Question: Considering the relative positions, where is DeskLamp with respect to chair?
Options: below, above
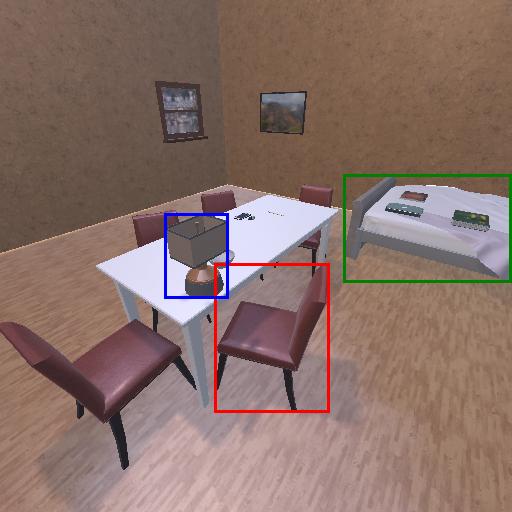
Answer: below